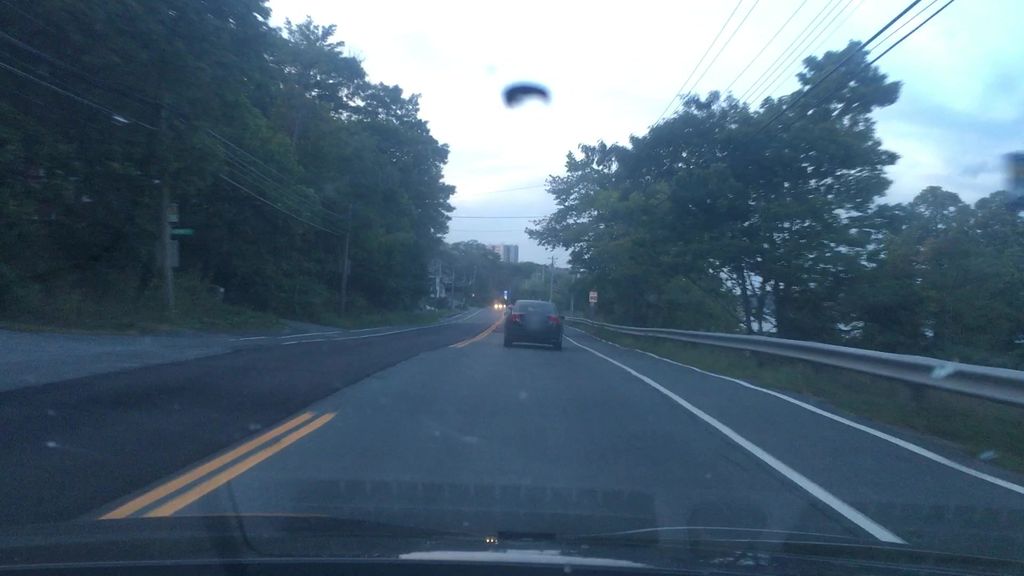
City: halifax